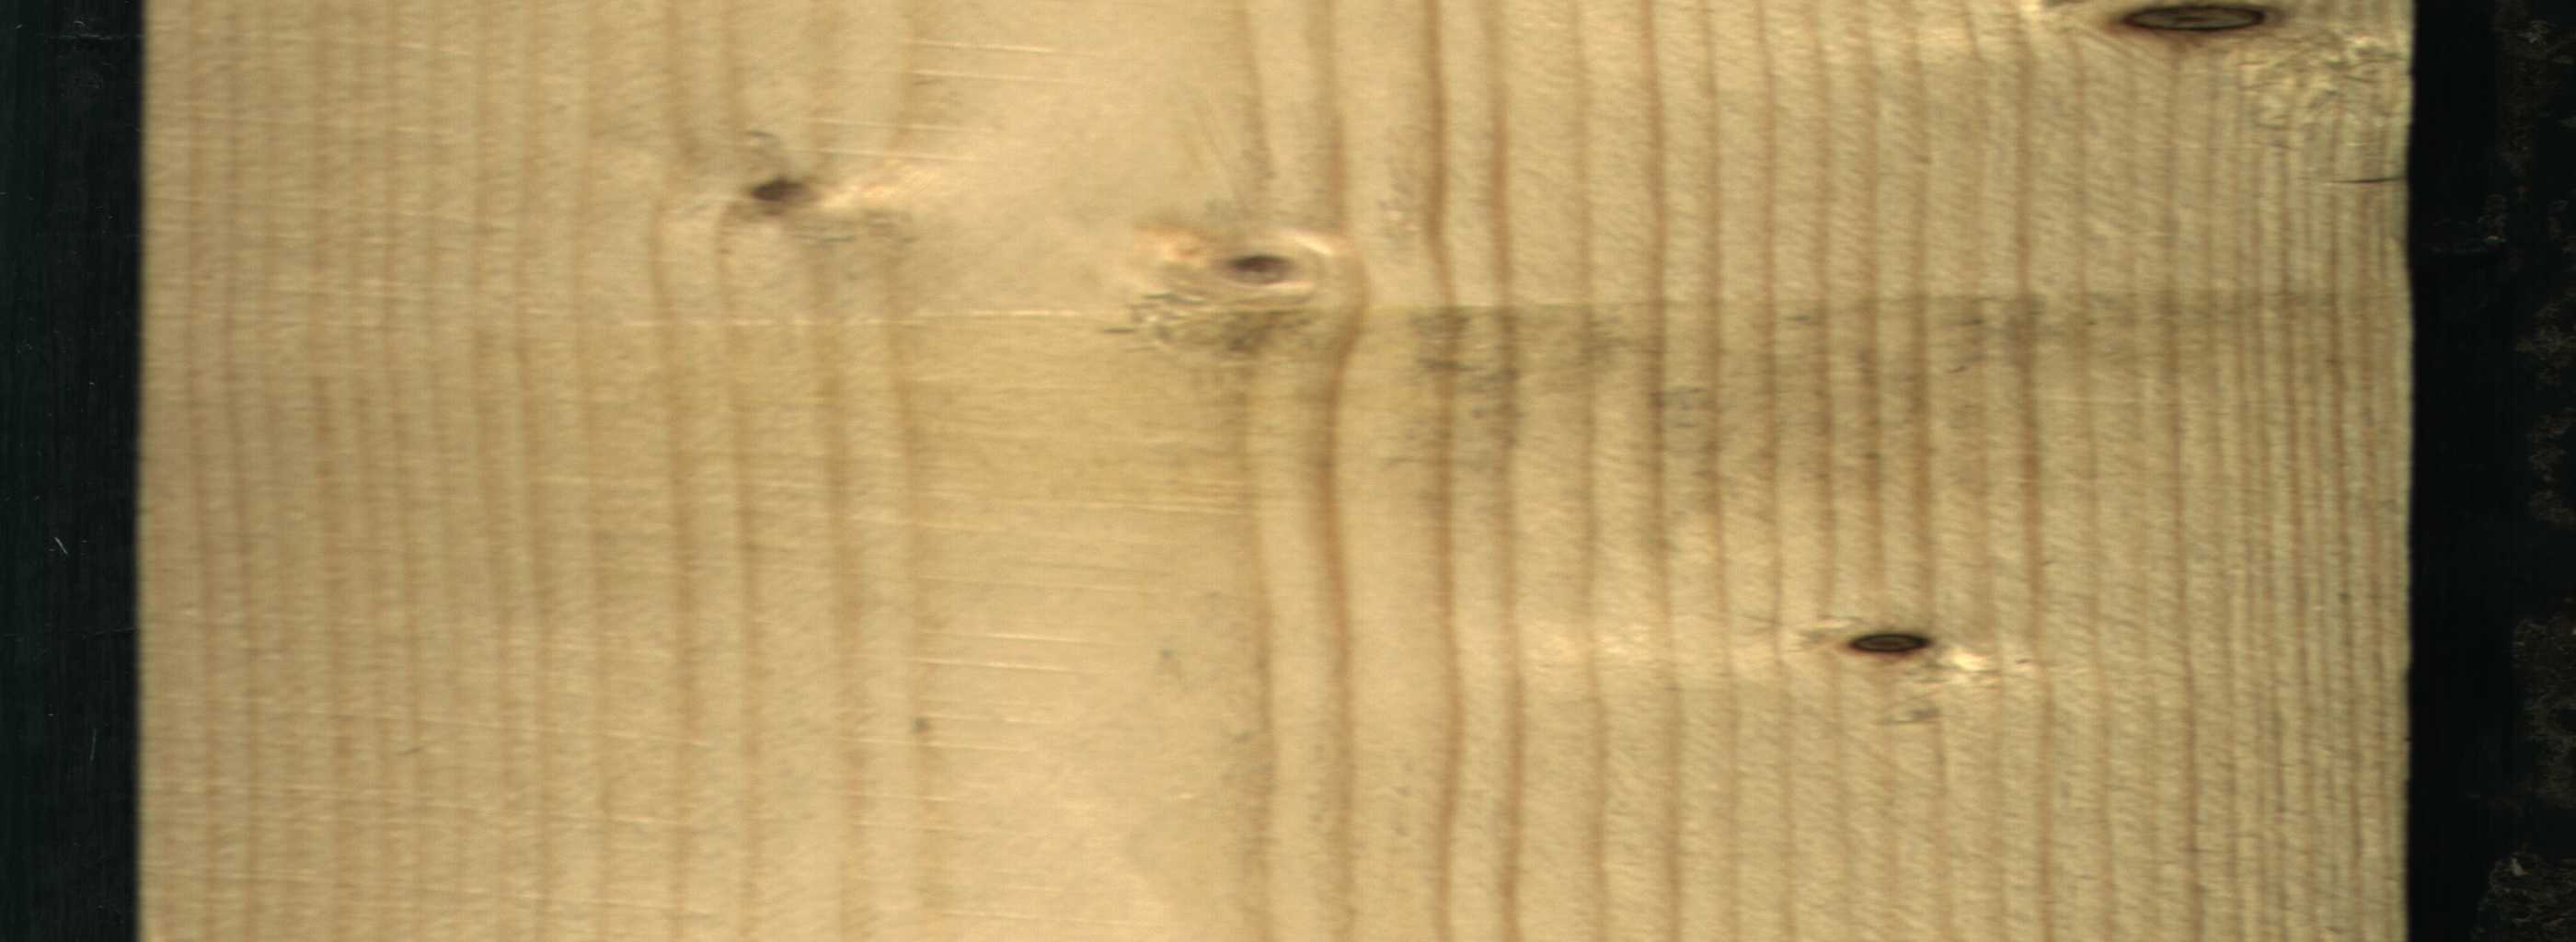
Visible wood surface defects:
Dead_Knot
Dead_Knot
Live_Knot
Live_Knot